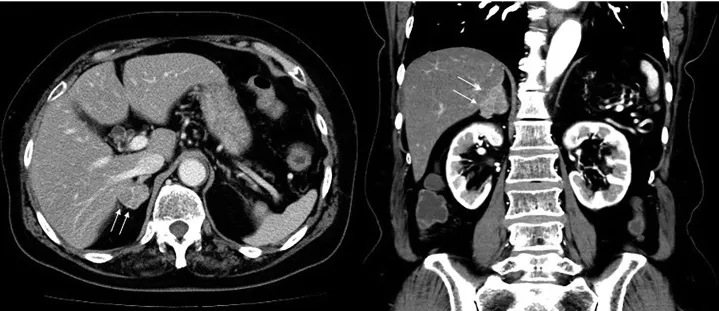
Contrast-enhanced computed tomography findings at the time of diagnosis. . The images show an enlargement of the right adrenal gland that was 26 mm in size (arrows).
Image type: radiology (ct)